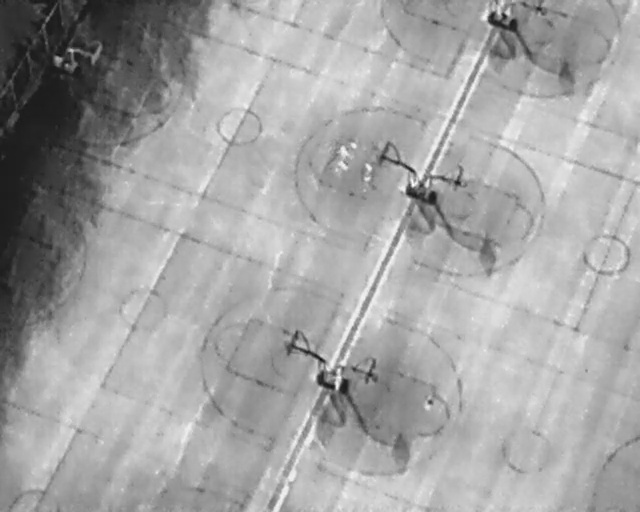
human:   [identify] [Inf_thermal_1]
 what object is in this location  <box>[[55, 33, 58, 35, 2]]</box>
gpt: <ref>1 small person at the center</ref>

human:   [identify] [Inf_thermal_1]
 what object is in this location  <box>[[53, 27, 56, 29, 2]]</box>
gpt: <ref>1 small person at the top</ref>